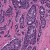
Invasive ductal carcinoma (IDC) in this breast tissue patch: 1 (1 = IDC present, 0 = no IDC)